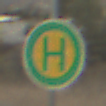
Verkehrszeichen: Haltestelle
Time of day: SunriseSunset
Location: Outdoor (RoadRail)
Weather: PartlyCloudy
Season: NotSpecified
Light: Natural